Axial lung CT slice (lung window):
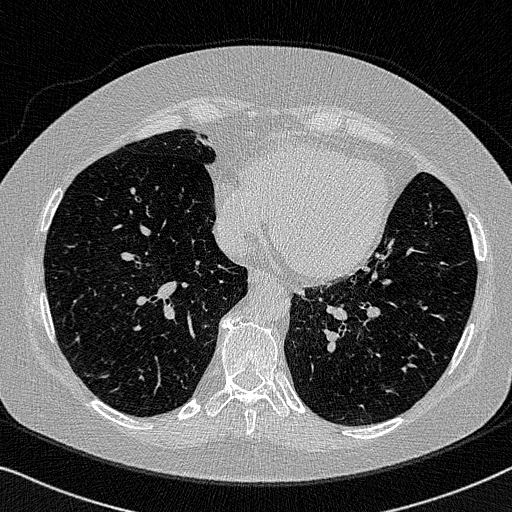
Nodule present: no